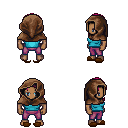
a pixel art fantasy rpg character, male body template, human, dark skin, teal pirate shirt, magenta pants, pink long hairstyle, cloth hood, brown slippers, four views (front, back, left, right), 2x2 character sprite sheet, small pixel art, hard edges, no anti-aliasing